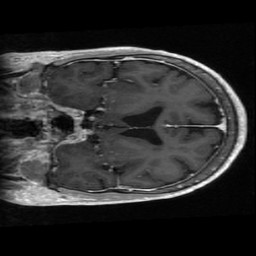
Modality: T1w
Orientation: coronal
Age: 64
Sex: male
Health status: ill